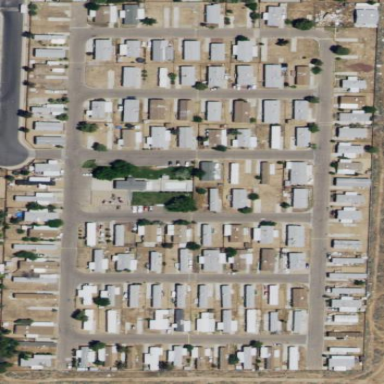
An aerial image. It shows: Residential area known as trailer park.